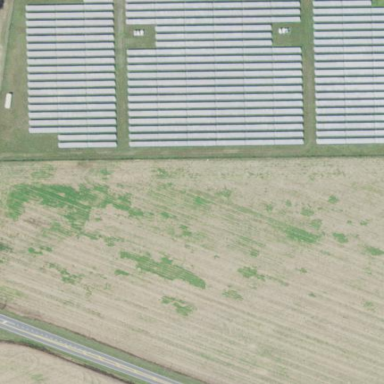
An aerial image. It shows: Solar photovoltaic power plant surrounded by fence.